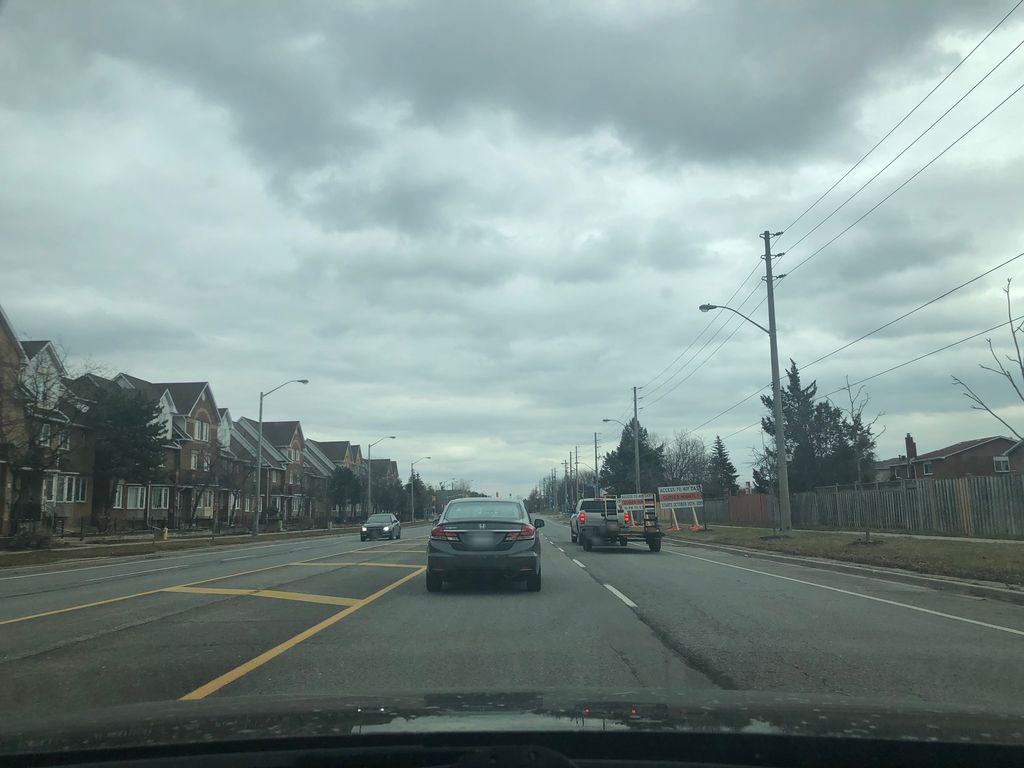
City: toronto